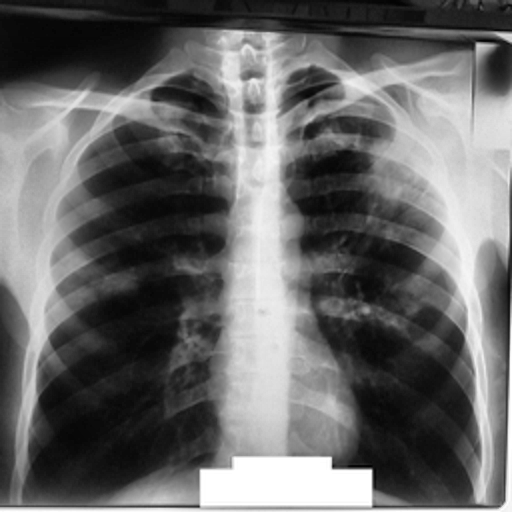
Finding: TUBERCULOSIS